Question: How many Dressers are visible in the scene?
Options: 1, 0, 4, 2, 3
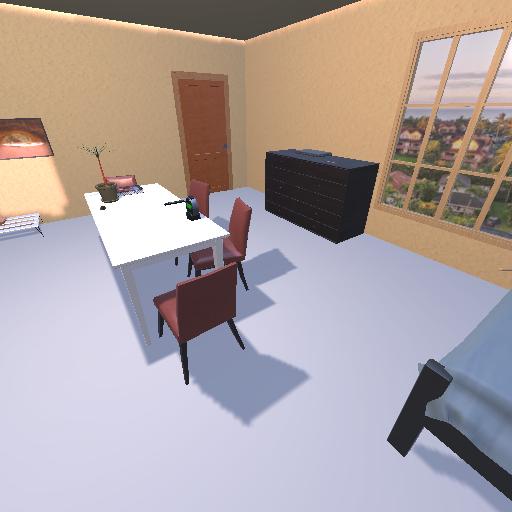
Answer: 1